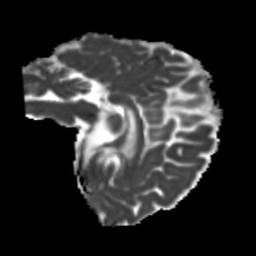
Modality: MD
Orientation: sagittal
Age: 42
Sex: male
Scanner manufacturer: siemens
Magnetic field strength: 3 T
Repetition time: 5.25 s
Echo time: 0.08 s